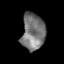
Tissue: prostate
Cell type: Epithelial cells
Senescence score: 0.3031
Nuclear area (px): 840
Mean DAPI intensity: 117.975